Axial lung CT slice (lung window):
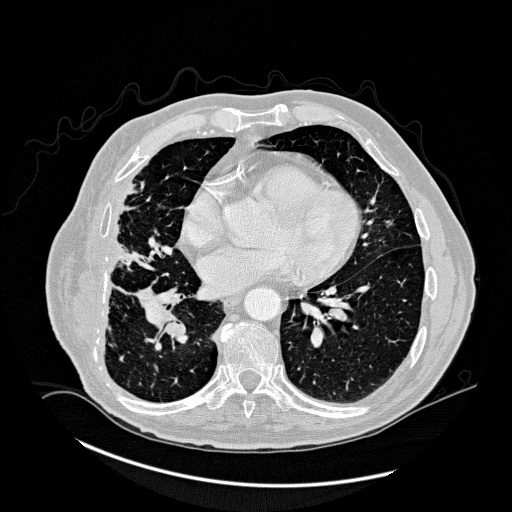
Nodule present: no